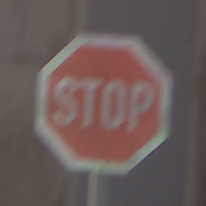
Verkehrszeichen: Stop
Umgebung: Outdoor, Urban
Tageszeit: Midday
Wetter: Clear
Licht: Natural
Jahreszeit: NotSpecified
Kontrast: HighContrast